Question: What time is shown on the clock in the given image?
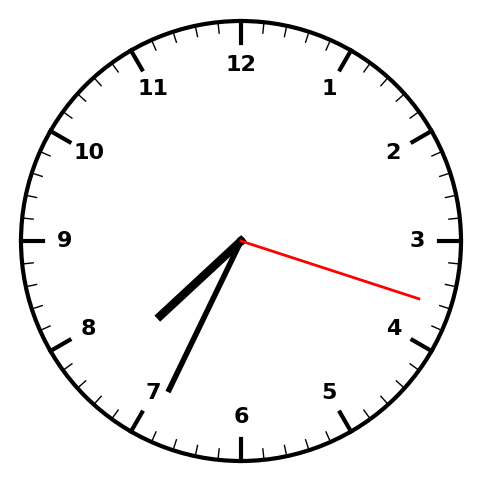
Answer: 07:34:18